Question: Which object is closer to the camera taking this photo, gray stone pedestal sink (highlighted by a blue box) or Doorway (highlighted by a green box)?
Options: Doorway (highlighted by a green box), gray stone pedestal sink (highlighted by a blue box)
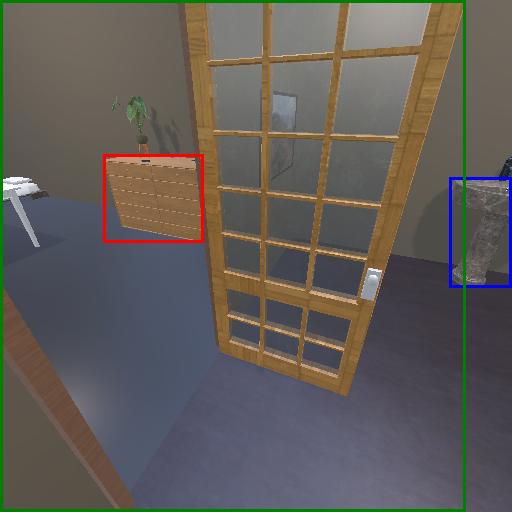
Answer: Doorway (highlighted by a green box)